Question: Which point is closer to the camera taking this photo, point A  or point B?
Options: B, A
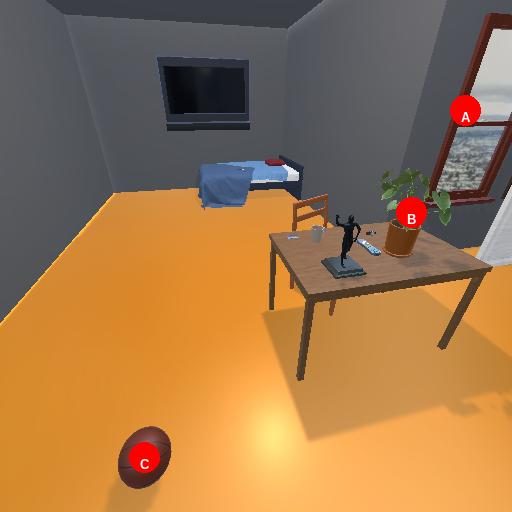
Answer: B